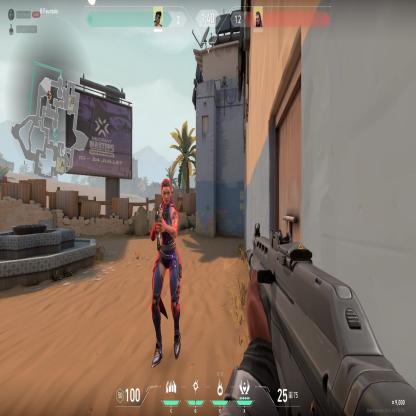
Label: enemy